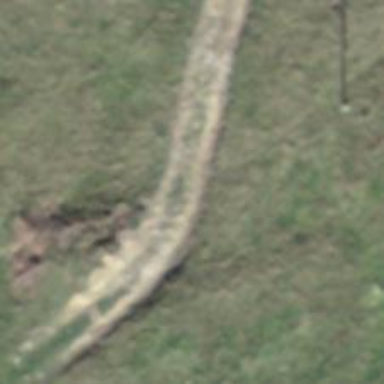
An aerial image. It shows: Track with grade 3 tracktype.